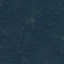
Land use / land cover: Forest